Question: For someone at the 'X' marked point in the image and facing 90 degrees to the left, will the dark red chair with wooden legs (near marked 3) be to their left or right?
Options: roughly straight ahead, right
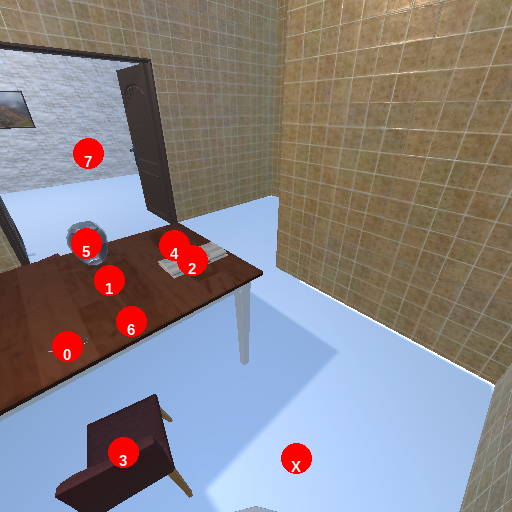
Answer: roughly straight ahead